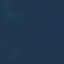
Land use / land cover: SeaLake